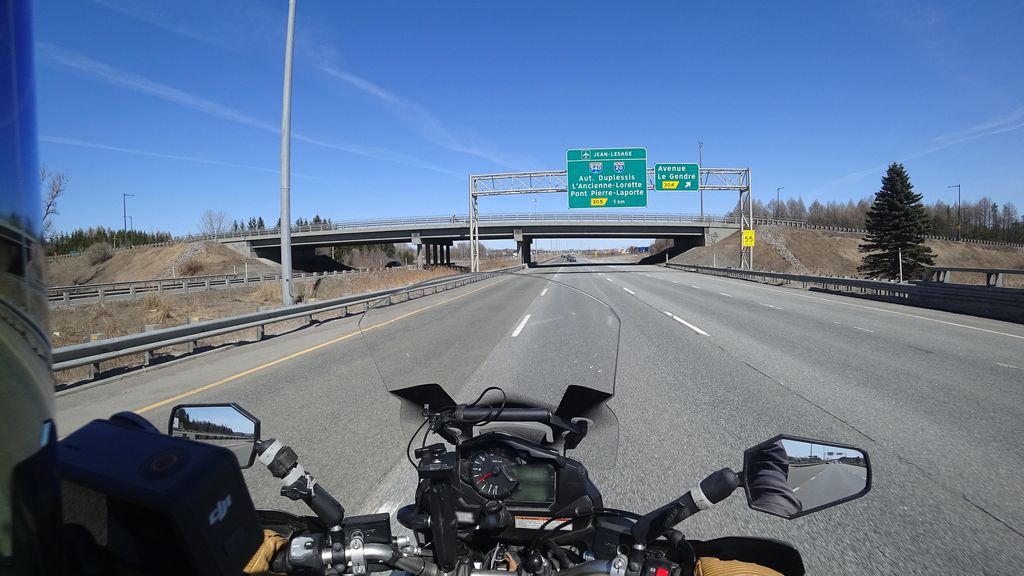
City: quebec_city